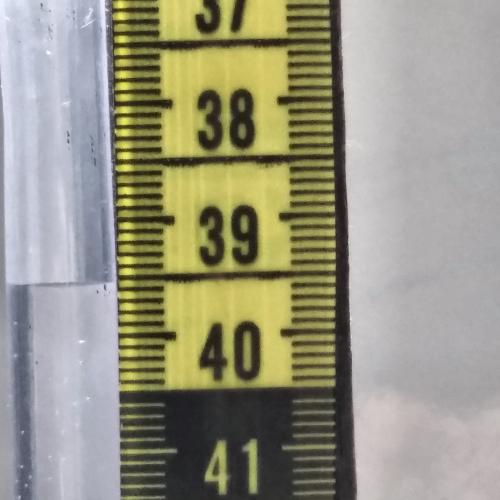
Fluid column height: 39.5 cm